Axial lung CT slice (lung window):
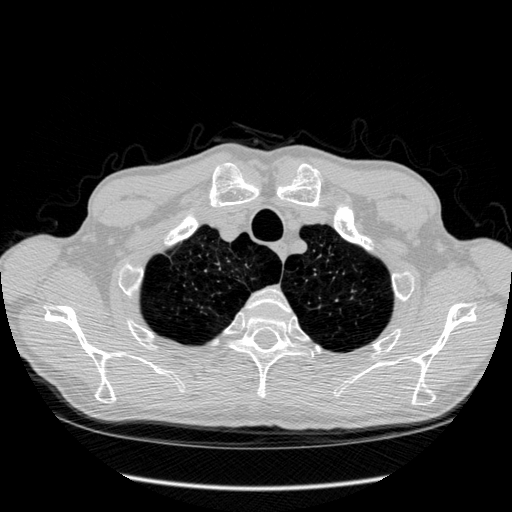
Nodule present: no